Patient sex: M
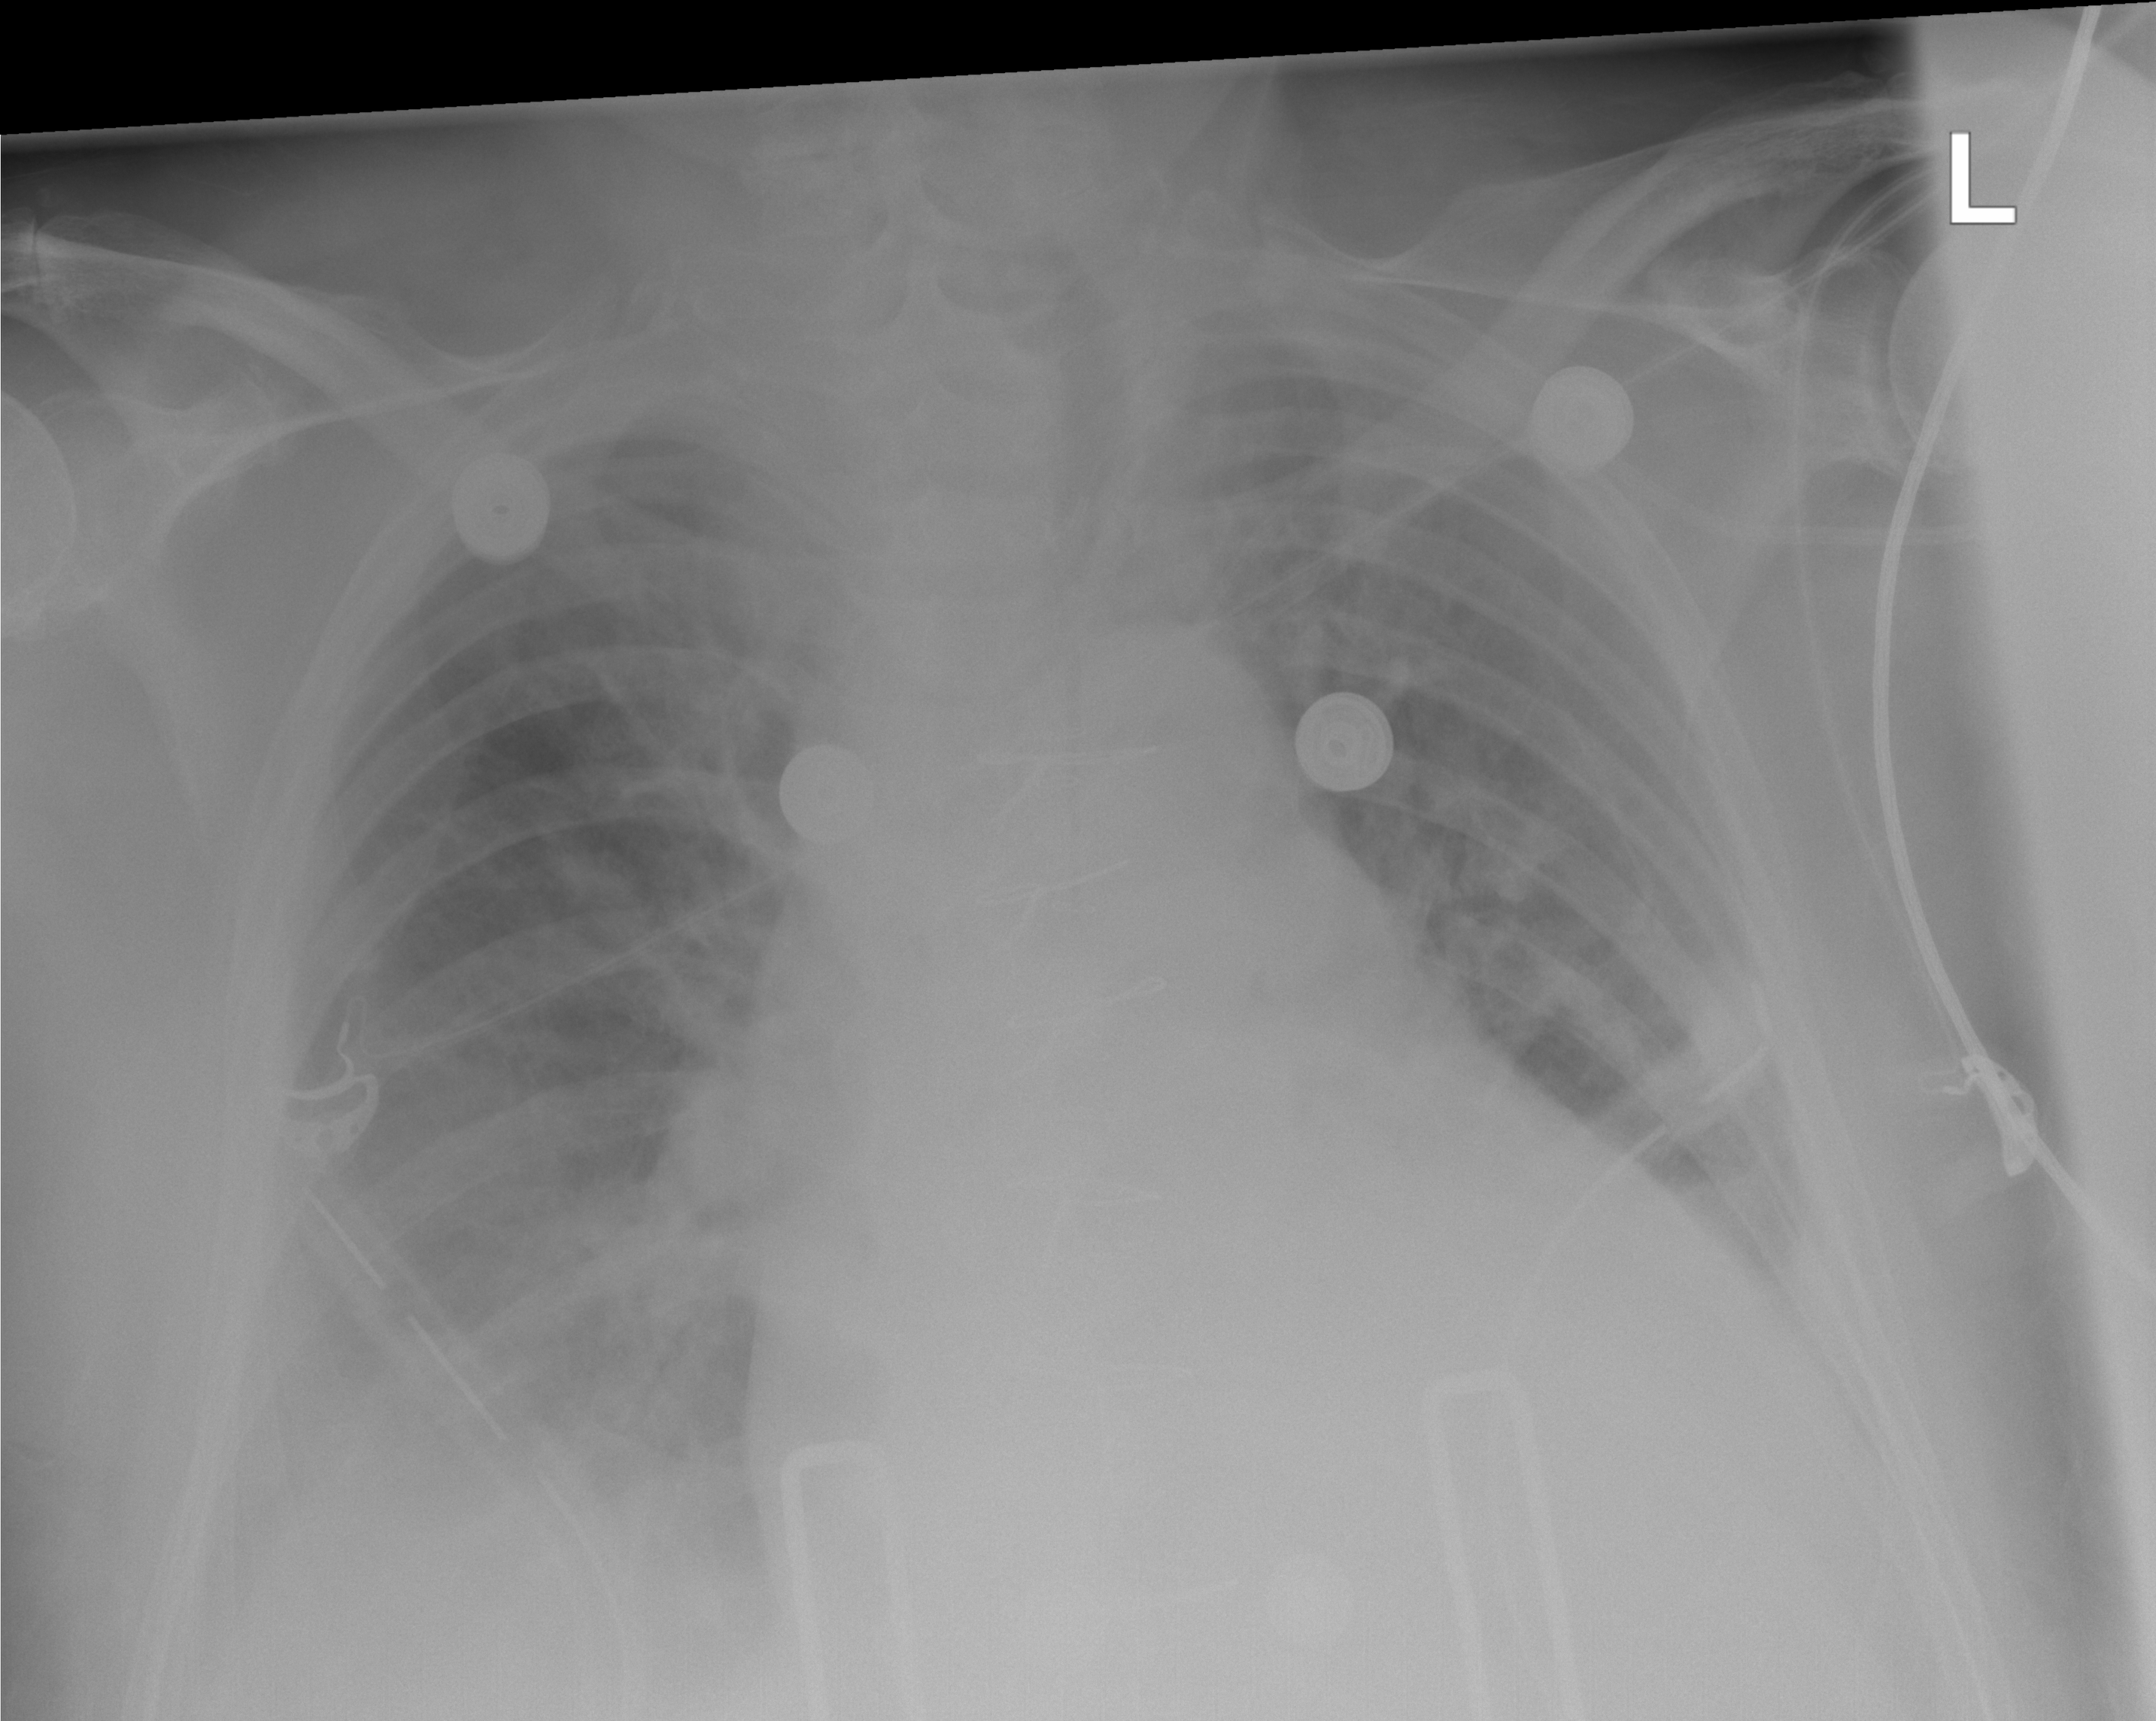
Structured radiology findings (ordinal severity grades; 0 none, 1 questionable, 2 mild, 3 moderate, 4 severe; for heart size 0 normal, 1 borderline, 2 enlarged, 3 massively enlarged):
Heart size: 2
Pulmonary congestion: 2
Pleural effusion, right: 2
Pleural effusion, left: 1
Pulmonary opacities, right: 0
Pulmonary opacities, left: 0
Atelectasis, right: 2
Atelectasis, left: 0